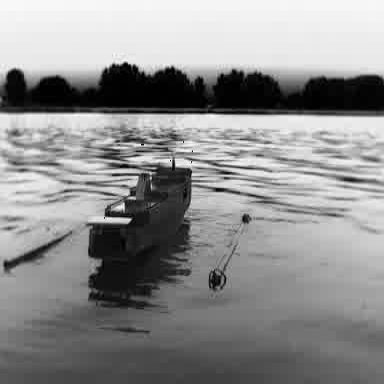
There is a container_ship in the infrared image.